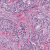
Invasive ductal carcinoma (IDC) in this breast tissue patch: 1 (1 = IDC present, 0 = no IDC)